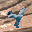
Label: 4